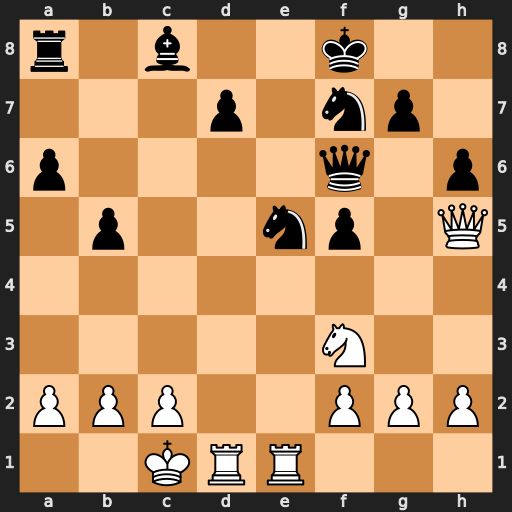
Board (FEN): r1b2k2/3p1np1/p4q1p/1p2np1Q/8/5N2/PPP2PPP/2KRR3
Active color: w
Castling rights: -
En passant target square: -
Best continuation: Nxe5 Nxe5 Qe2 d6 f4